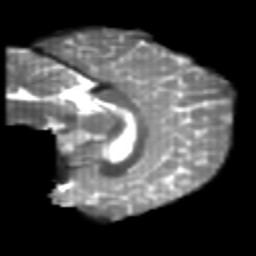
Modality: T2w
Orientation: sagittal
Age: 24
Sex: female
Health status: healthy
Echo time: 0.074 s